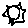
Label: sun